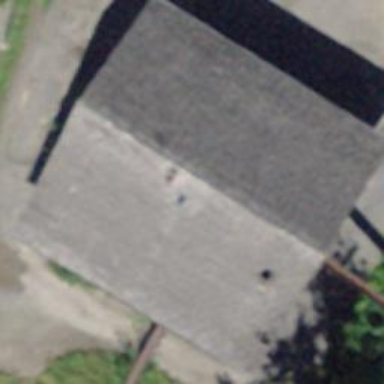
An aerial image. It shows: Gabled roof on building that houses apartments.